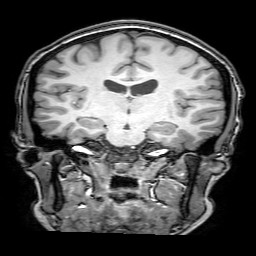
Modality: T1w
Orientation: sagittal